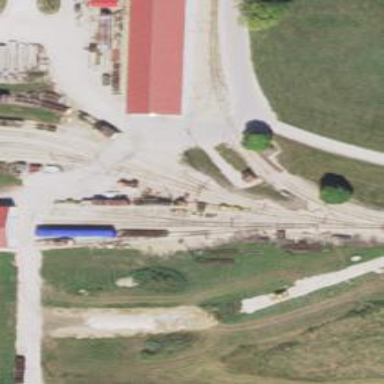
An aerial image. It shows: Preserved rail yard with railway tracks.